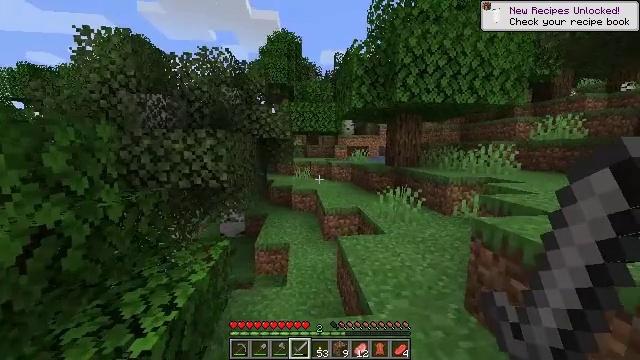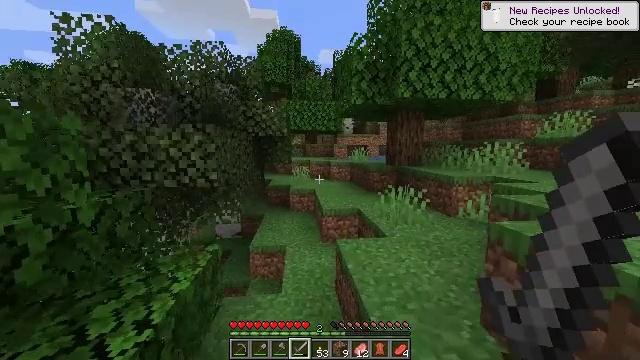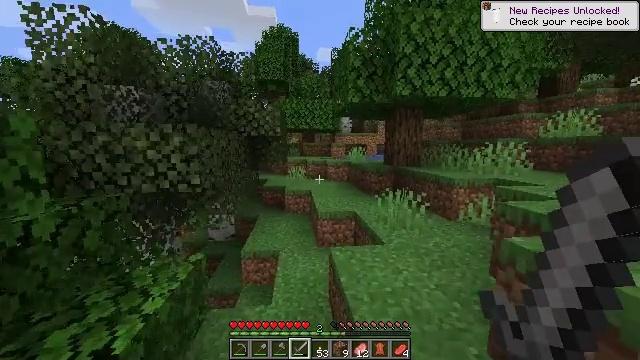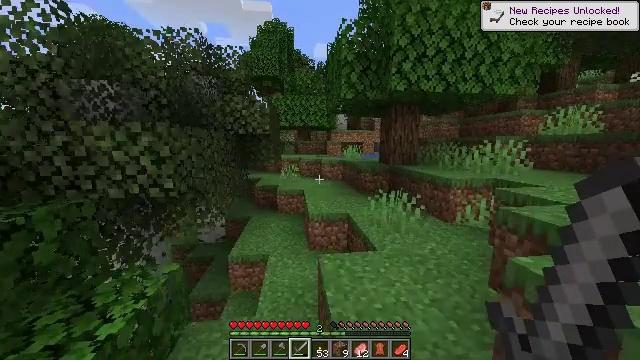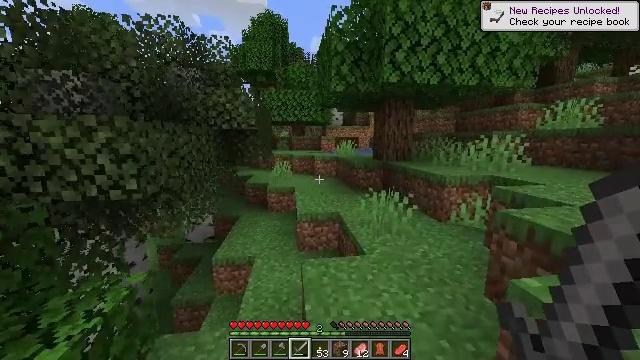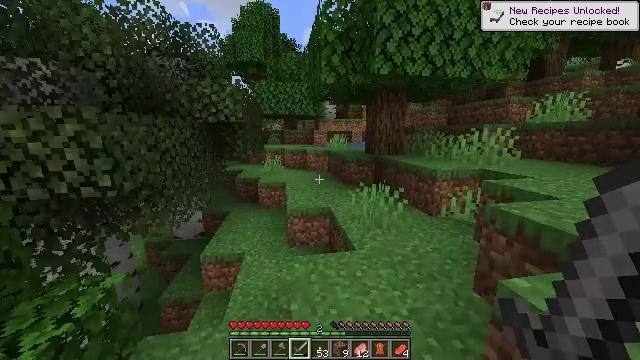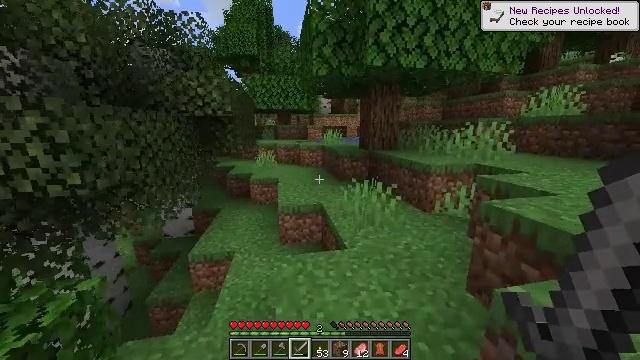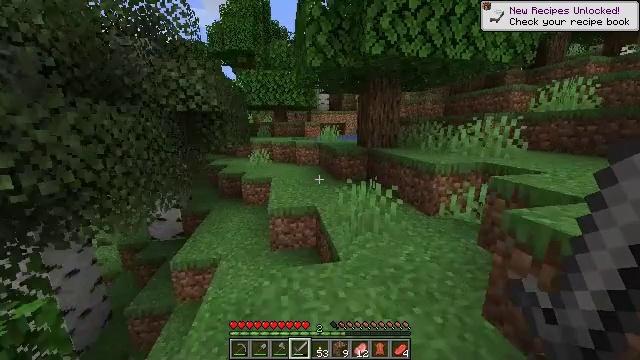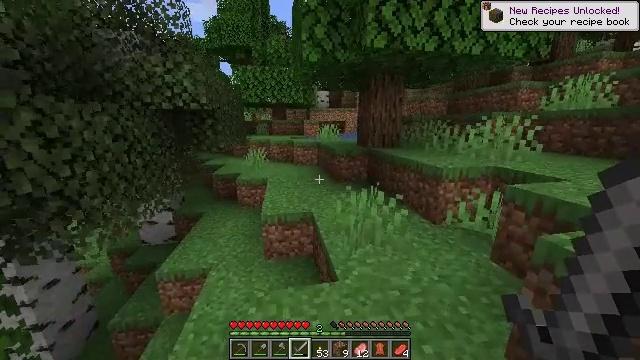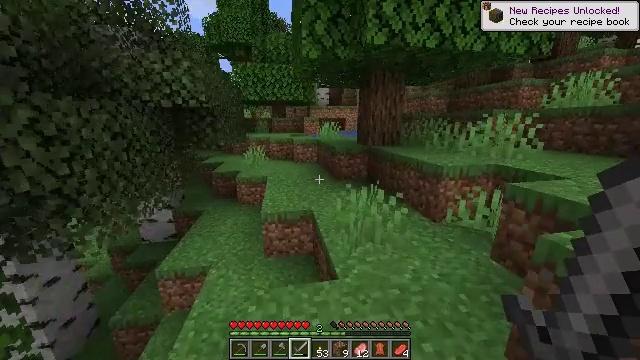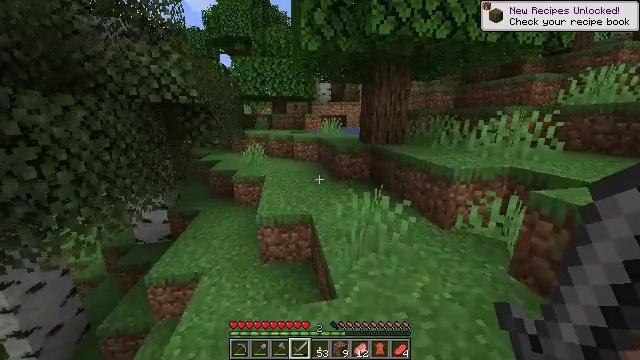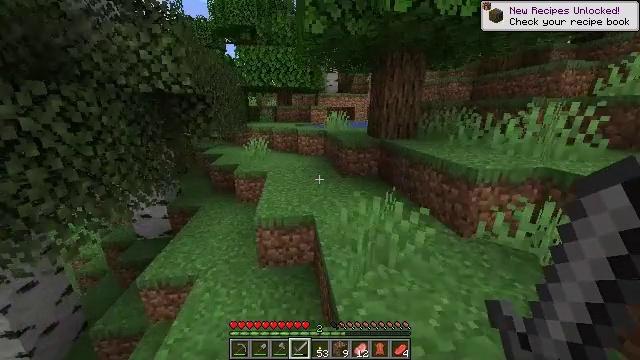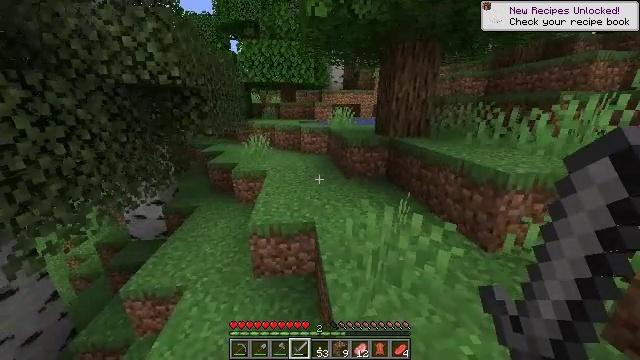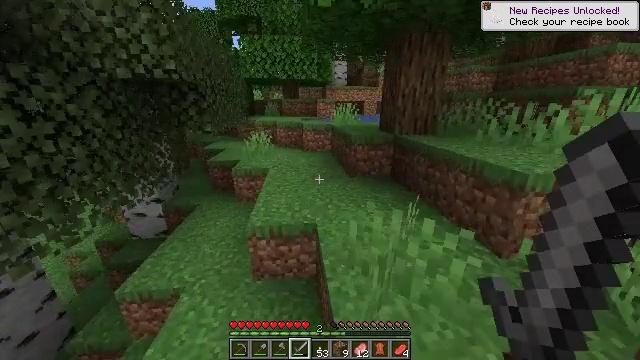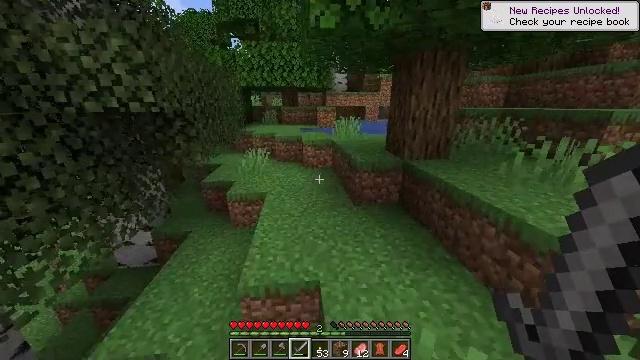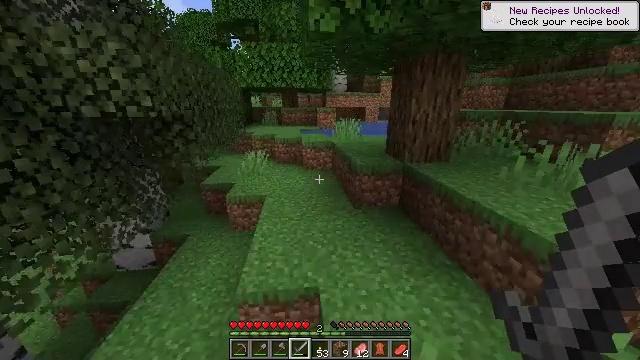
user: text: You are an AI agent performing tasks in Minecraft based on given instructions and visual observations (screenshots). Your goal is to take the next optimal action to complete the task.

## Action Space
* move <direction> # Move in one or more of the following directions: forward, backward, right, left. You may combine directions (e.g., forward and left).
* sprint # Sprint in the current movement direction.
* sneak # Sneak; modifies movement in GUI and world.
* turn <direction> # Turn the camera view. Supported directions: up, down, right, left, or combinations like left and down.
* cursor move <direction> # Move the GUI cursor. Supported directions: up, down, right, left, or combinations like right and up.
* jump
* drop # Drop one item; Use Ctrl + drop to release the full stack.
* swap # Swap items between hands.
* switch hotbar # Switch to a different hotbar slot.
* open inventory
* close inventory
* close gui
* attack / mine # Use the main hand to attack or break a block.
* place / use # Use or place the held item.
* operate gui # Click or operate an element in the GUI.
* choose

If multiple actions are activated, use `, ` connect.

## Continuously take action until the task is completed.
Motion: motion action
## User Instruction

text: Mine oak leaves.
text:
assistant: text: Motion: move forward and move right, sprint
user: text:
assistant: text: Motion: move forward and move right, sprint
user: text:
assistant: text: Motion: move forward and move right, sprint
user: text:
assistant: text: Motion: move forward and move right, sprint, turn down
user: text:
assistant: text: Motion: move forward and move right, sprint, turn right and down
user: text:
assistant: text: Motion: move forward, sprint, turn right and down
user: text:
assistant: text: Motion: move forward, sprint
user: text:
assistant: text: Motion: move forward, sprint
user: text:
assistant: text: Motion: move forward, sprint
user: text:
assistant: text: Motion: move forward, sprint
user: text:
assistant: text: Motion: move forward, sprint, turn left and down
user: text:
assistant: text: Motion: move forward, sprint, turn left
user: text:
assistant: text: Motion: move forward, sprint
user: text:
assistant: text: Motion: move forward, sprint, jump
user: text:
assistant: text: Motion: move forward, sprint, jump
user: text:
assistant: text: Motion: move forward, sprint, jump
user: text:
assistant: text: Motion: move forward, sprint, jump
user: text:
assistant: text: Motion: move forward, sprint
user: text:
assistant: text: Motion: move forward, sprint
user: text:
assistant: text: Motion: move forward, sprint
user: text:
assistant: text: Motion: move forward, sprint
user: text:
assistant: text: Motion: move forward, sprint
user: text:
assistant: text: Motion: move forward, sprint
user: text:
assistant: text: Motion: move forward, sprint
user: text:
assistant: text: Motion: move forward, sprint
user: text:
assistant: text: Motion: move forward, sprint
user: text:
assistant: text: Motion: move forward and move left, sprint
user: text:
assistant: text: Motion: move forward and move left, sprint, turn right
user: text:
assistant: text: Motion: move forward and move left, sprint, turn right
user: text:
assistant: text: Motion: move forward and move left, sprint